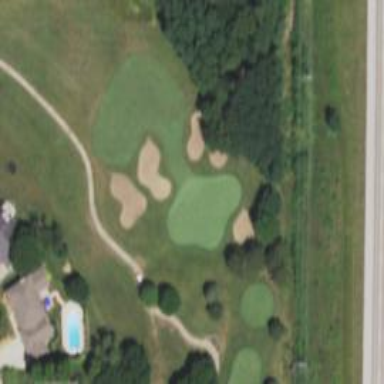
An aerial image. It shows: Golf hole.